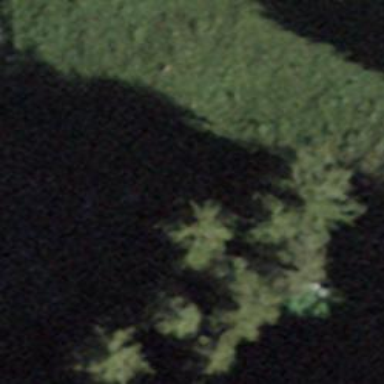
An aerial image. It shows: Forest area.